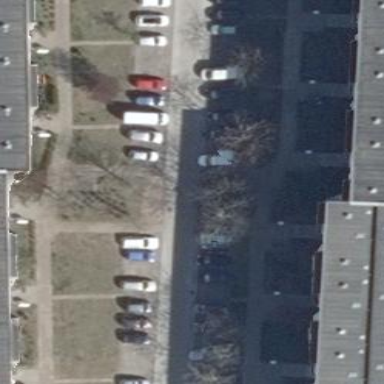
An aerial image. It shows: Street side parking area.